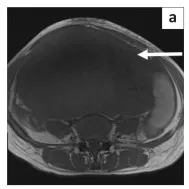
MR imaging in torsion of a subserosal uterine leiomyoma. The mass appears hypointense on the axial T1-weighted image.
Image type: radiology (mri)